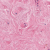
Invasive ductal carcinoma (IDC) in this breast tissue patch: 0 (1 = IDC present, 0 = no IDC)